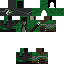
A female animal skin with dark skin, wearing brown bald dressed in a green_skin robe top and brown pants, featuring a closed mouth.